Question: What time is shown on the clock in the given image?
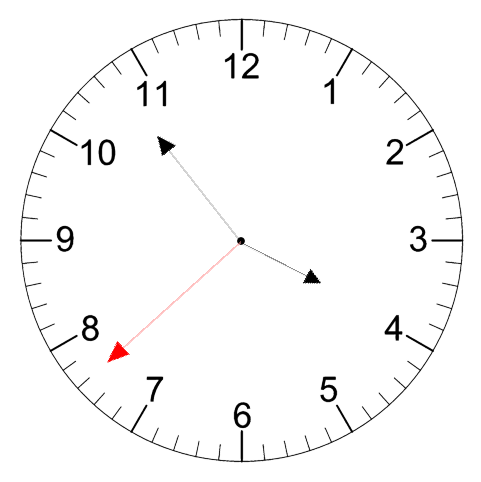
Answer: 03:53:38